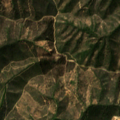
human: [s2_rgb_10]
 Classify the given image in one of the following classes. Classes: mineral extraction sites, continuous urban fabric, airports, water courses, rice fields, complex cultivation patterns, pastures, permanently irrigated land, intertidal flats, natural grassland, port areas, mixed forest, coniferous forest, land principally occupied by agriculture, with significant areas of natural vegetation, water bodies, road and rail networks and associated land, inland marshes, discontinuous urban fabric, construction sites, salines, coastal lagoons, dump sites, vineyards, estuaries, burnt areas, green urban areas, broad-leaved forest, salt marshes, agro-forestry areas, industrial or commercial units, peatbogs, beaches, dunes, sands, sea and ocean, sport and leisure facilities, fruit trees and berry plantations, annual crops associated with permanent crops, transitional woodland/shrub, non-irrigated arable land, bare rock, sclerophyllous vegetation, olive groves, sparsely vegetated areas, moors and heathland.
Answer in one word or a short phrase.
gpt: broad-leaved forest, sclerophyllous vegetation, transitional woodland/shrub